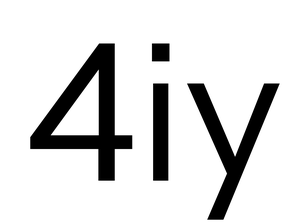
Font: InstrumentSans_Regular